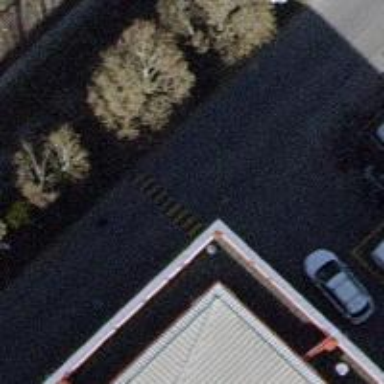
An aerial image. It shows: Parking aisle designated as service road.